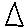
Label: triangle